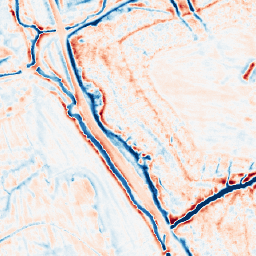
Category: edge_preserving
Decomposition family: bilateral
Decomposition parameters: d: 15
sigma_color: 75
sigma_space: 75
Upsampling method: area
Upsampling parameters: scale: 2
Upsampling scale: 2